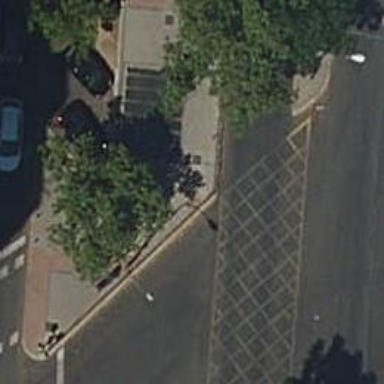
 serving as platform for public transportation."